Question: This is an example of what I am trying to achieve. It is quite simple and some Gephi experts could help me out. I want the node size to increase to the proportional of indegrees towards that node. This is obviously a directed graph as you might have figured.

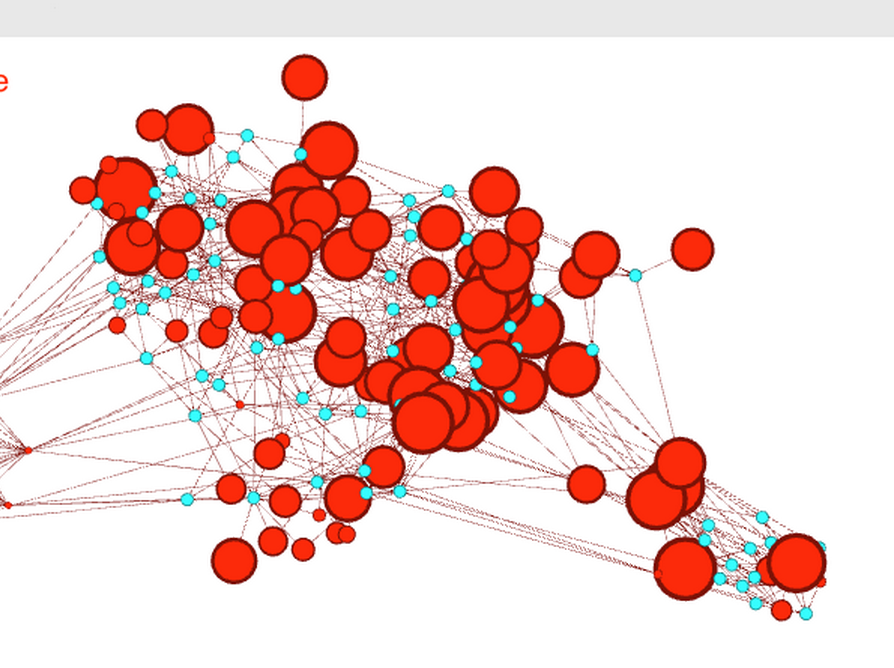
Answer: As you expect, this is a commong Gephi ranking feature.
- <URL>- - - - -
That's it, push apply and you'll have it.
If you don't see the InDegree parameter you need to calculate it before. To do this:
- - - -